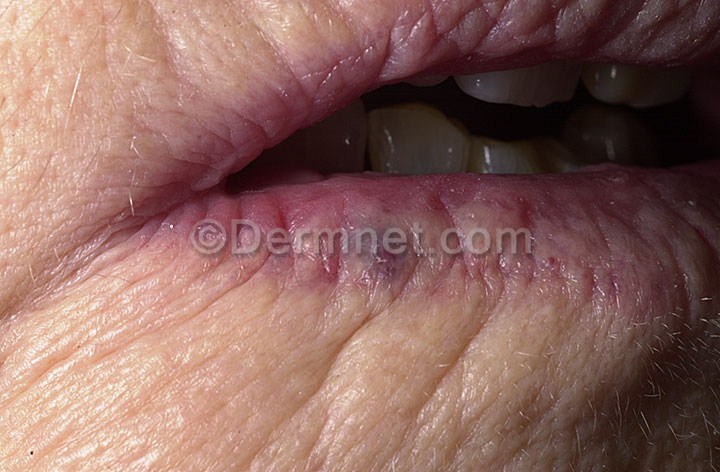
Disease: Vascular Tumors